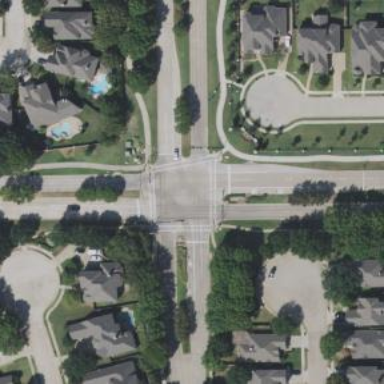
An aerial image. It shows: Secondary road with separate sidewalk.